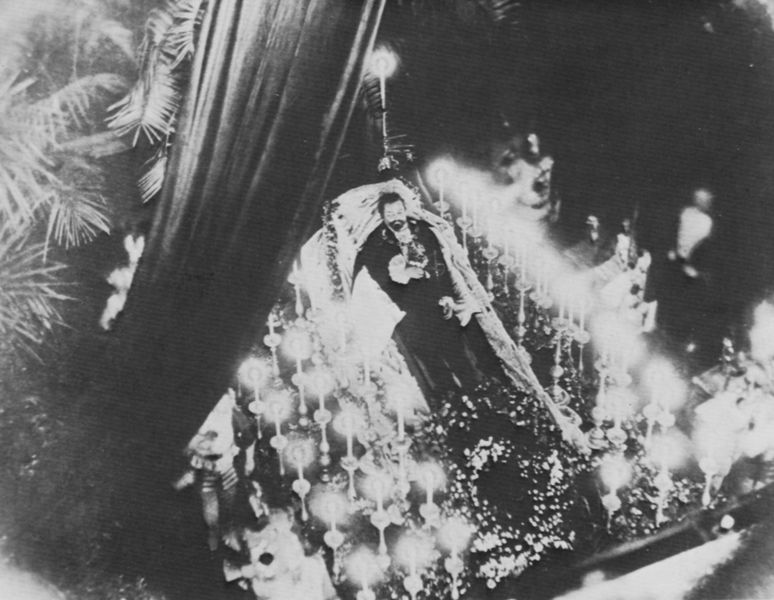
Titel: Die letzte Aufnahme des Bayernkönigs Ludwig II., aufgebahrt am 15. Juni 1886 in der alten Kapelle der Münchner Residenz
Künstler: Deutscher Photograph
Standort: München
Institution: Stadtarchiv
Schlagwörter: mann, blumen, licht, lichter, männer, raum, schwarz, weiss, anzug, bart, falten, leiche, tot, toter, trauer, hände, vorhang, wache, kirche, gewand, stoff, pflanze, liegen, kissen, könig, gardine, kerzen, palmwedel, liegend, leuchten, foto, fotografie, photographie, bayern, kreuz, flammen, tanne, altar, photo, kerzenschein, schein, sarg, grab, leichnam, palmen, aufgebahrt, totenwache, sarkophag, ludwig ii., sterbebett, märchenkönig, aufbahrung, trauerfeier, obersicht, könig ludwig ii., kerz, aufbarung